Field crop: tomato
Growth stage: 1
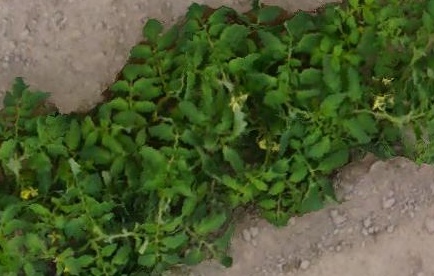
Species: tomato